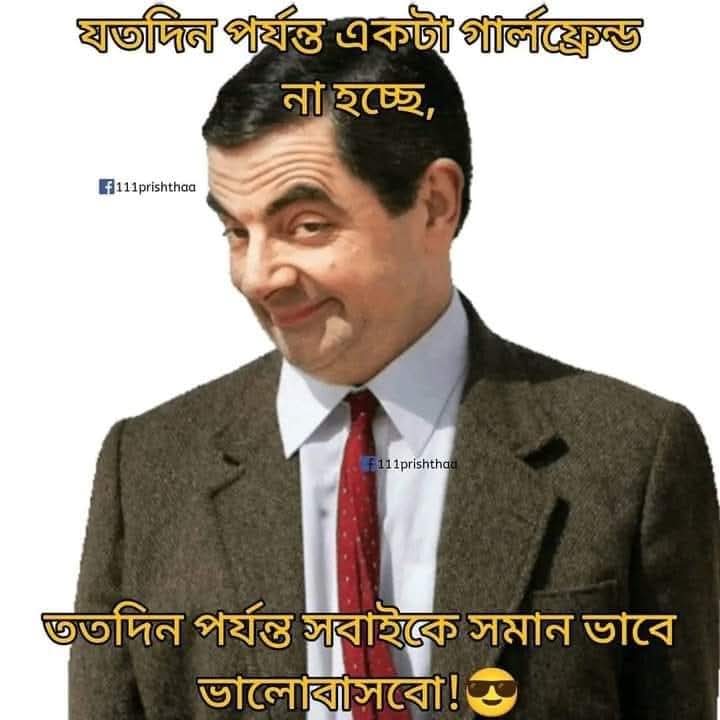
Text: যতদিন পর্যন্ত একটা গার্লফ্রেন্ড না হচ্ছে,
ততদিন পর্যন্ত সবাইকে সমান ভাবে ভালোবাসবো!
Label: Non Hate